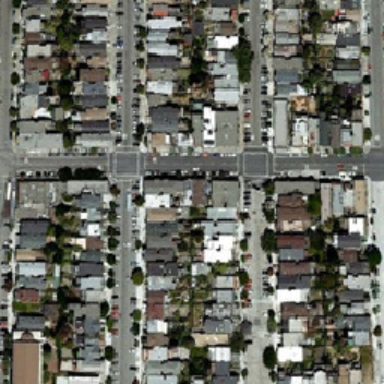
Two intersections divide residential areas into six sections .